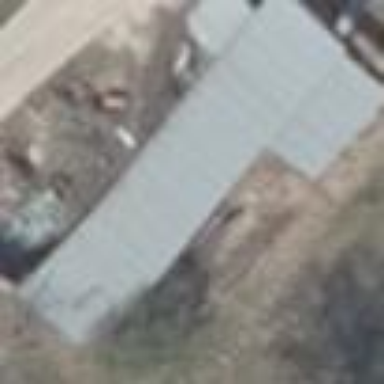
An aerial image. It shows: Garage.